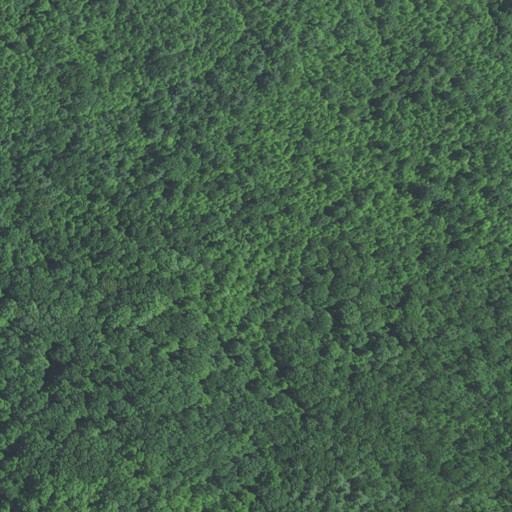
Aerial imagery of mountain in North Carolina named Rich Mountain containing deciduous forest and mixed forest